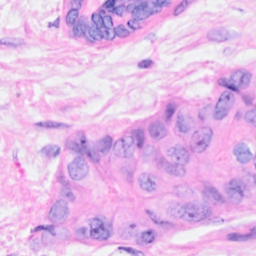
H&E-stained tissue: Breast